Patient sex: F
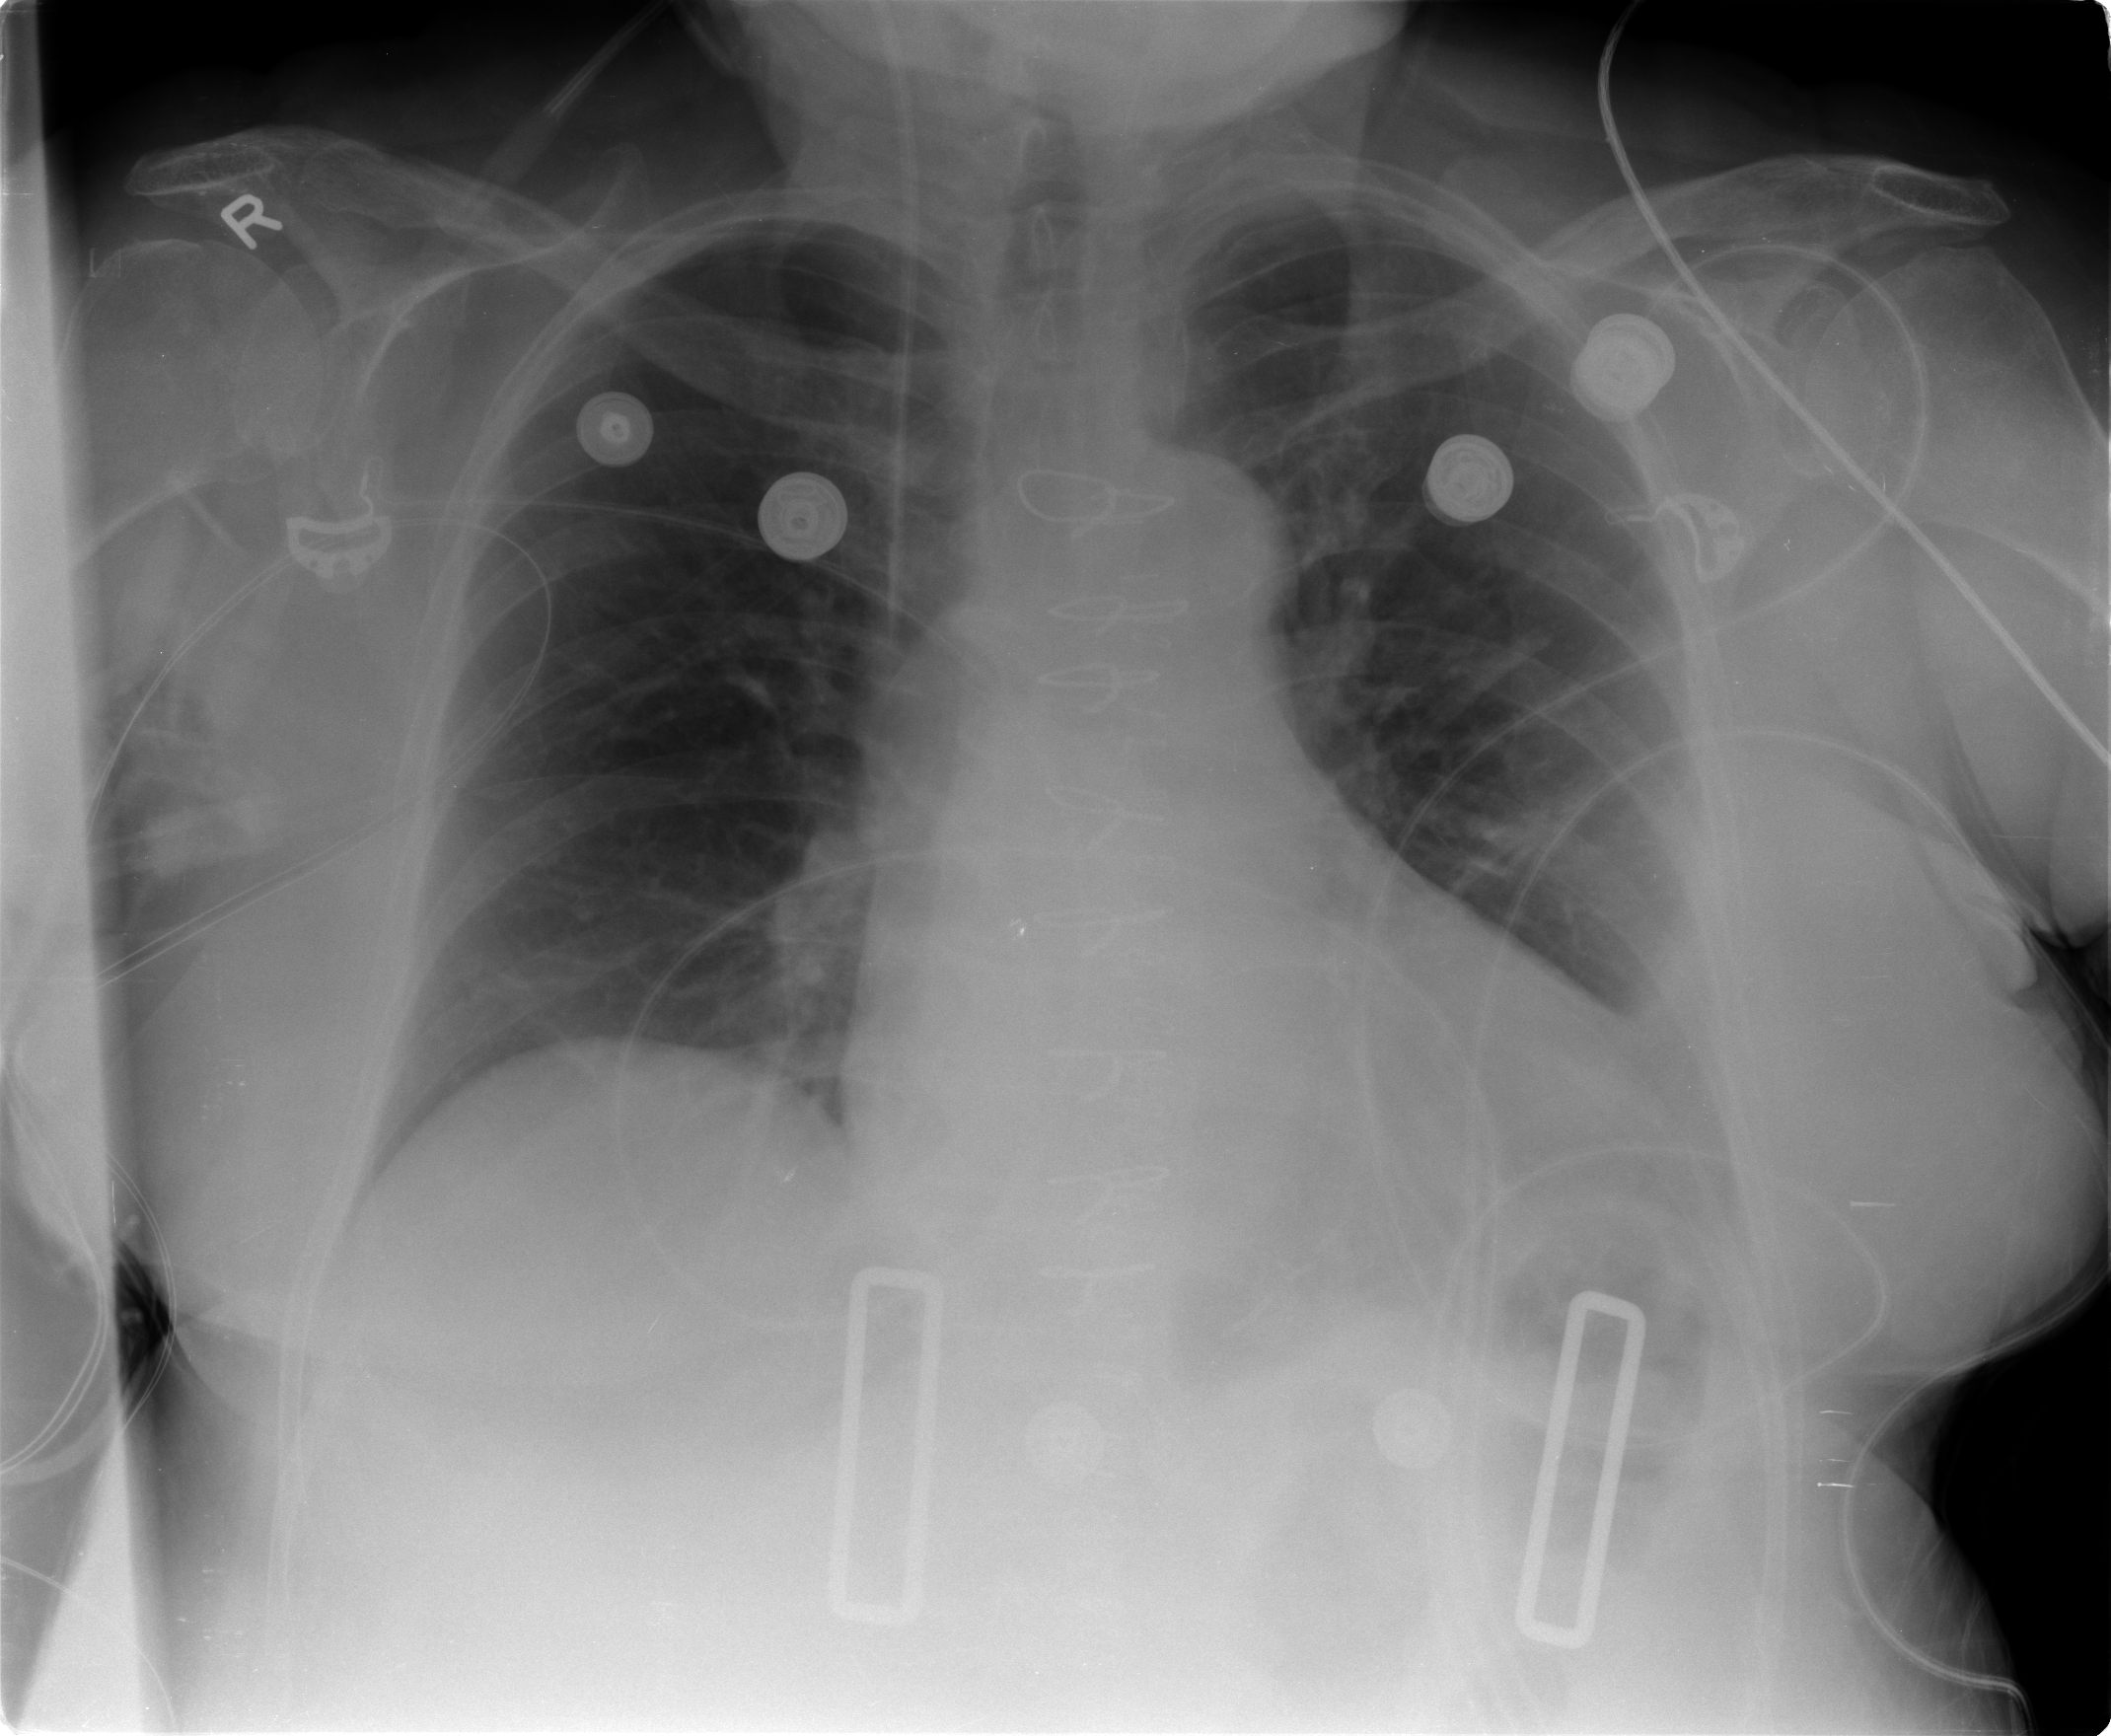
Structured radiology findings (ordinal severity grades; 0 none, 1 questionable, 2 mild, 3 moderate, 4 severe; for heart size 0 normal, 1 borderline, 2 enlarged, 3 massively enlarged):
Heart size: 1
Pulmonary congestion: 2
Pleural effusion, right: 0
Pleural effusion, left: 2
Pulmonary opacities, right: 0
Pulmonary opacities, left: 0
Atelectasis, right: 0
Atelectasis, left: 0